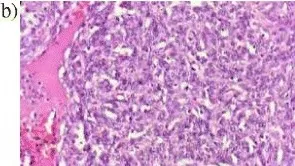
High power view (x400) individual tumor cells are small, uniform, round with central nucleus, discernible nucleoli and eosinophilic cytoplasm.
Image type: pathology (h&e)